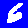
Digit: 6